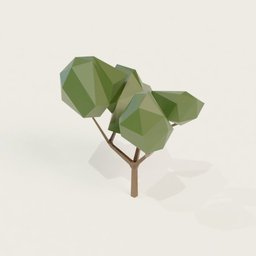
Label: nature